Question: I'm currently using a GridLayout to get a view that looks something like this:

I'm trying to create this layout by defining the following layout xml:
'''
<android.support.v7.widget.GridLayout
xmlns:android="http://schemas.android.com/apk/res/android"
android:layout_width="match_parent"
android:layout_height="match_parent"
android:columnCount="5"
android:rowCount="2" >
<LinearLayout
android:id="@+id/banner"
android:layout_row="0"
android:layout_columnSpan="5"
android:orientation="horizontal" />
<android.support.v4.view.ViewPager
android:id="@+id/viewpager"
android:layout_row="1"
android:layout_columnSpan="2" />
<RelativeLayout android:id="@+id/previewpane"
android:layout_row="1"
android:layout_column="2"
android:layout_columnSpan="3"/>
</android.support.v7.widget.GridLayout>
'''
While this compiles and runs without crashing, the ViewPager is taking up all the screen space for some reason. Why would this happen (seeing it should only occupy 2 columns out of 5 and only the bottom row) and how can I change this layout to properly display like shown in the illustration?
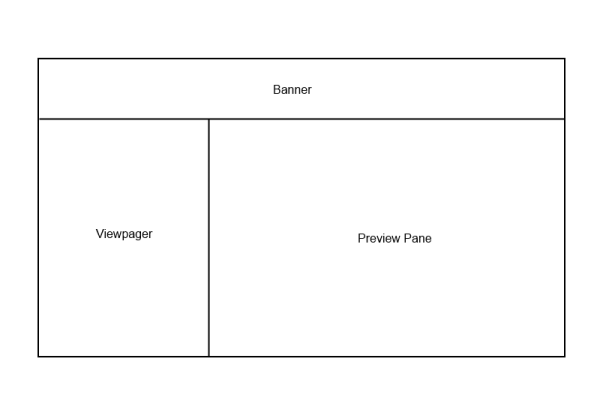
Answer: I didn't manage to get it right using the GridLayout so in the end I decided to just use a RelativeLayout/LinearLayout construction instead. (Using a RelativeLayout as the root view to prevent having to use nested weights)
'''
<RelativeLayout xmlns:android="http://schemas.android.com/apk/res/android"
android:layout_width="match_parent"
android:layout_height="match_parent"
android:layout_alignParentLeft="true"
android:layout_alignParentTop="true"
android:background="@color/default_bg_color">
<LinearLayout android:id="@+id/banner"
android:orientation="horizontal"
android:layout_width="match_parent"
android:layout_height="wrap_content"
android:visibility="gone"
android:layout_centerHorizontal="true"
android:layout_alignParentTop="true"/>
<LinearLayout
android:layout_width="wrap_content"
android:layout_height="wrap_content"
android:orientation="horizontal"
android:layout_alignParentBottom="true"
android:layout_below="@id/banner"
>
<android.support.v4.view.ViewPager
android:id="@+id/viewPager"
android:layout_width="0dp"
android:layout_height="match_parent"
android:layout_weight="1" />
<RelativeLayout android:id="@+id/previewPane"
android:layout_width="0dp"
android:layout_height="match_parent"
android:layout_weight="2"/>
</LinearLayout>
</RelativeLayout>
'''